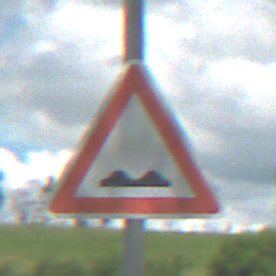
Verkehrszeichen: UnebeneFahrbahn
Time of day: Midday
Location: Outdoor (Nature)
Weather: PartlyCloudy
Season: NotSpecified
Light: Natural